Field crop: maize
Growth stage: 2
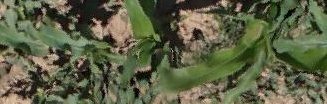
Species: maize